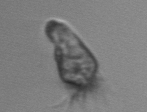
Label: Paratontonia_gracillima